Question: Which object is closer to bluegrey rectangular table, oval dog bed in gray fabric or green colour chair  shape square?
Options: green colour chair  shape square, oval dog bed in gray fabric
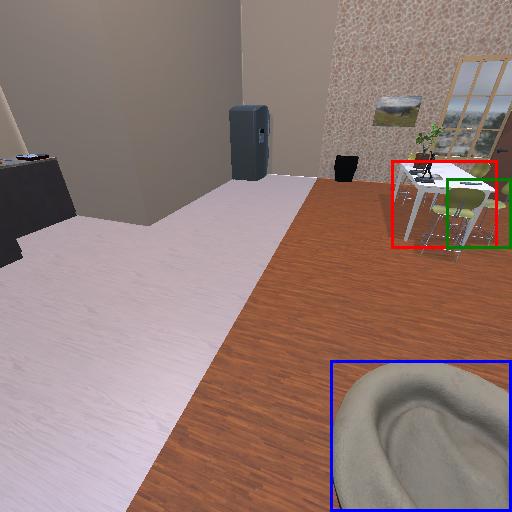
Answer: green colour chair  shape square